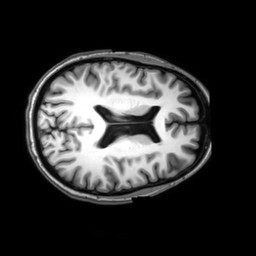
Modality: T1w
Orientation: axial
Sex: female
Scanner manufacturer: philips
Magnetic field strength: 3 T
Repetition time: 0.0123 s
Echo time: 0.003475 s